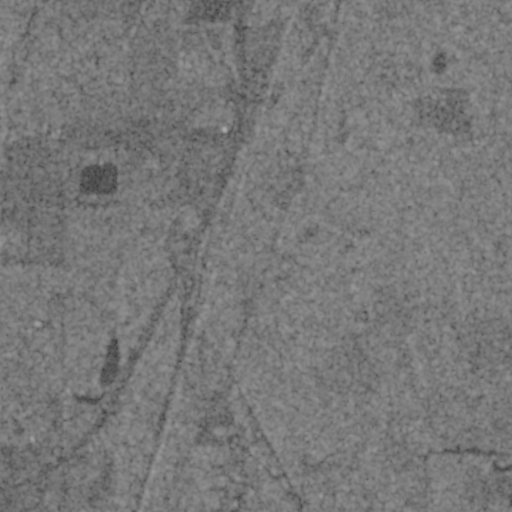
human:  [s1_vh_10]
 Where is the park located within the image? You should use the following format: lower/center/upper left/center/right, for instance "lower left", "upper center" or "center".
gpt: The park is located in the lower left of the image.
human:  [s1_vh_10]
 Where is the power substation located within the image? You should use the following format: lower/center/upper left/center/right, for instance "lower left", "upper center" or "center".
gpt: The power substation is located in the lower left of the image.
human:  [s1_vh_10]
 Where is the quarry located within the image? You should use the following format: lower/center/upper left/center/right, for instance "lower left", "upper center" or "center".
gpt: There is no quarry in the image.

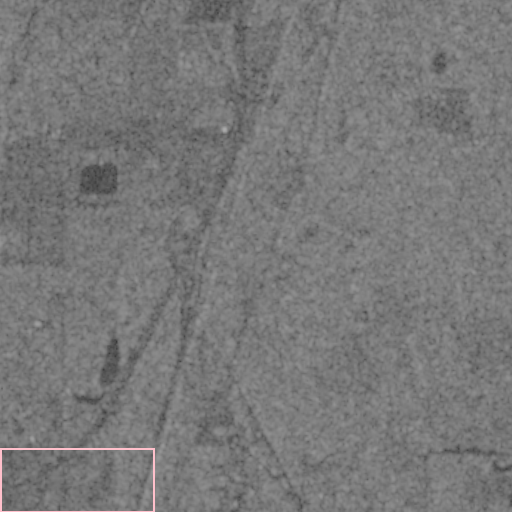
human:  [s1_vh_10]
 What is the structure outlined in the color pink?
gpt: The structure outlined in pink is a park.
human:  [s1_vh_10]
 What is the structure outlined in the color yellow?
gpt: There is no yellow outline.